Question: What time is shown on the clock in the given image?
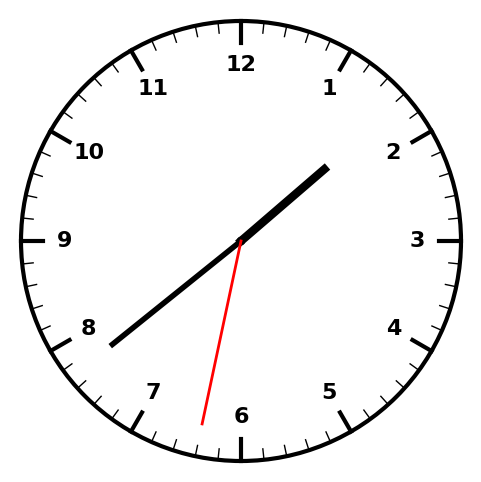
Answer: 01:38:32